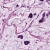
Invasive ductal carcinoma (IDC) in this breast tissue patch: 1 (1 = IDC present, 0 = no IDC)